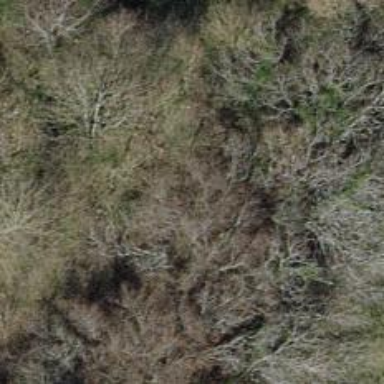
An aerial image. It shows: Row of trees in natural setting.